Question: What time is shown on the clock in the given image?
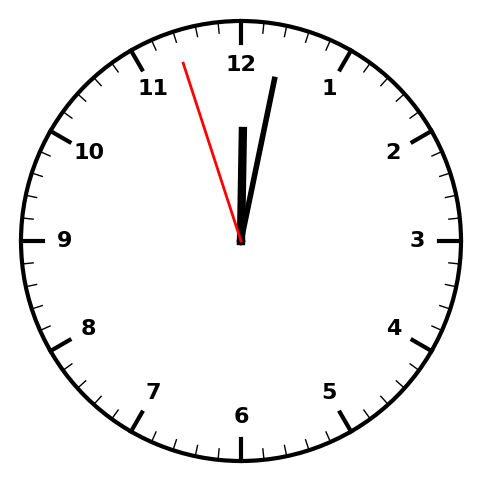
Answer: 12:01:57